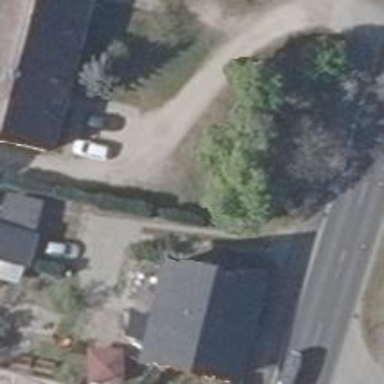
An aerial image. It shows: Sandy driveway.